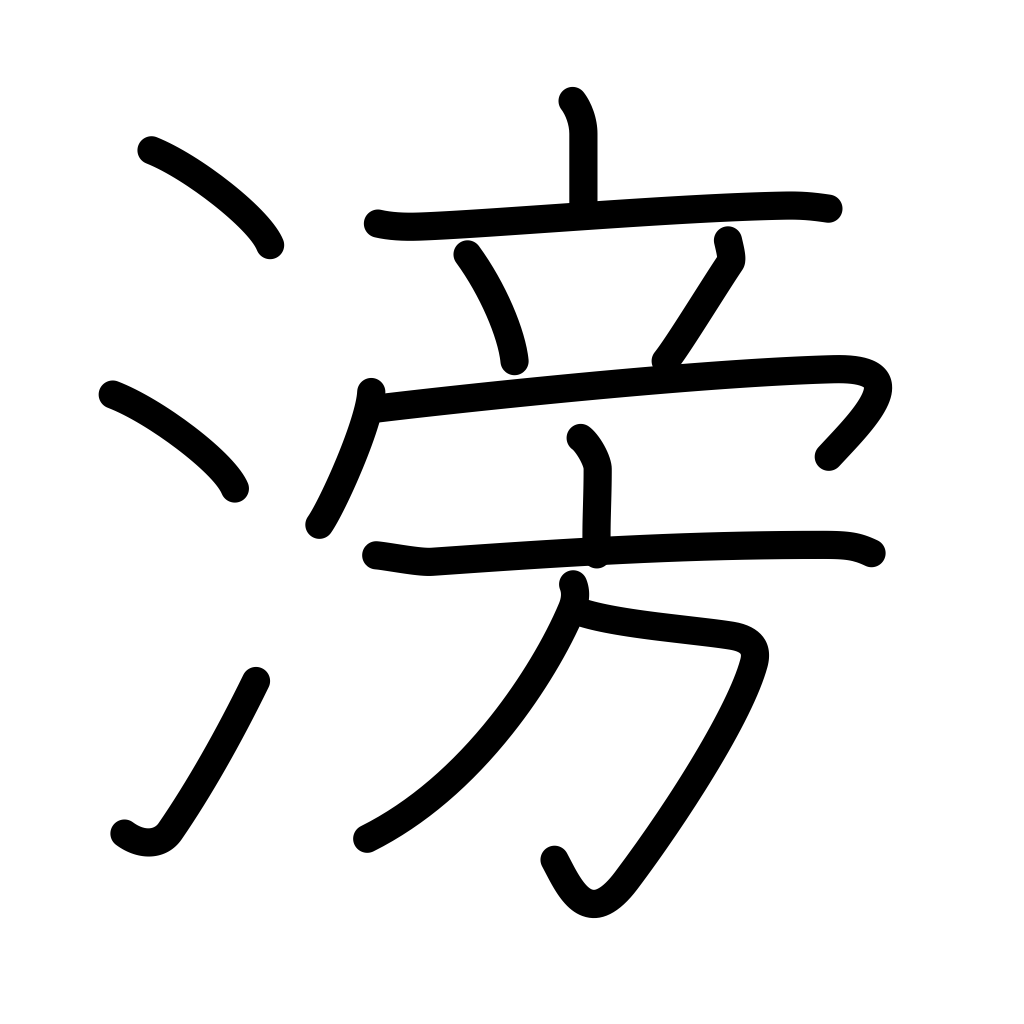
Meaning: flowing, vast